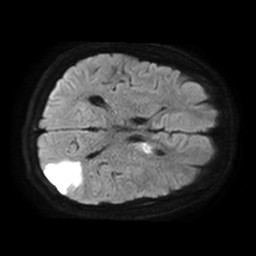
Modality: TRACE
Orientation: axial
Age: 39
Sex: female
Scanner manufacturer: philips
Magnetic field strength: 1.5 T
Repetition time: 3.395 s
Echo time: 0.06922 s